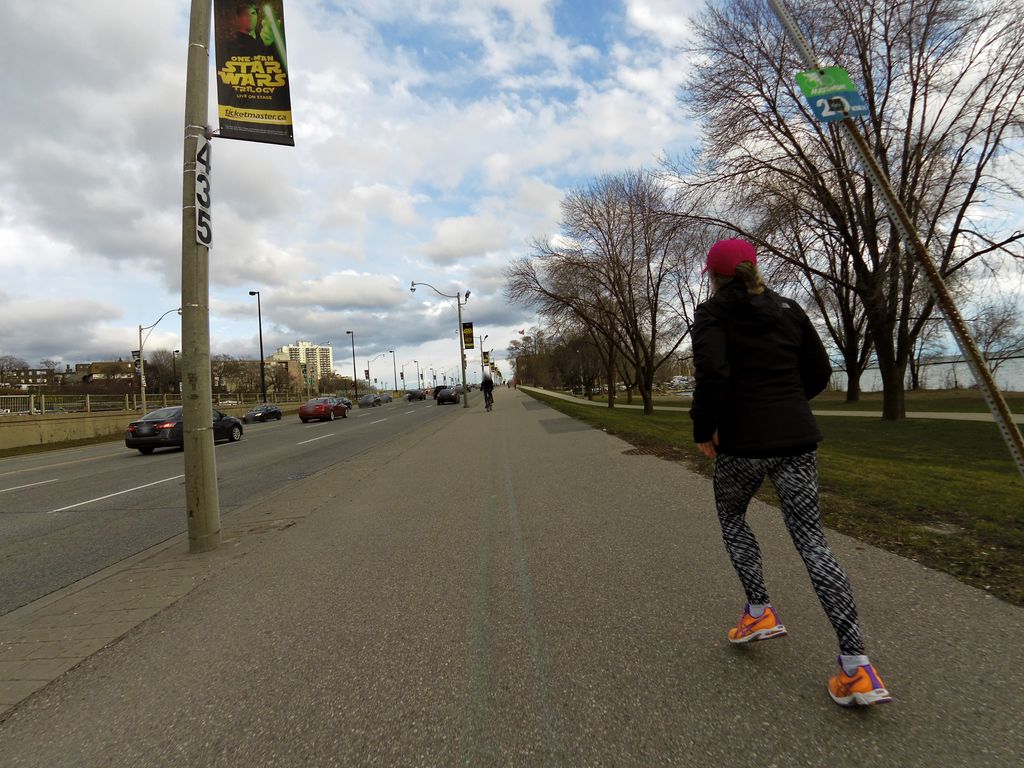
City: toronto